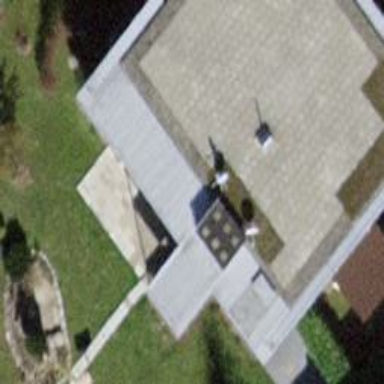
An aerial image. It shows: Building with flat roof.